Question: I have a lot of plugins installed on Eclipse Luna (including Spring, JBoss, Android, Genymobile, Tomcat, Apache, Axis, ...).

However, as you can argue, I don't use them all at the same time. Also, it seems that they slow down Eclipse in many ways.
So, what I'd like to do is to prevent eclipse to load them at the startup and instead only as needed.
Is there any way to achieve this goal?
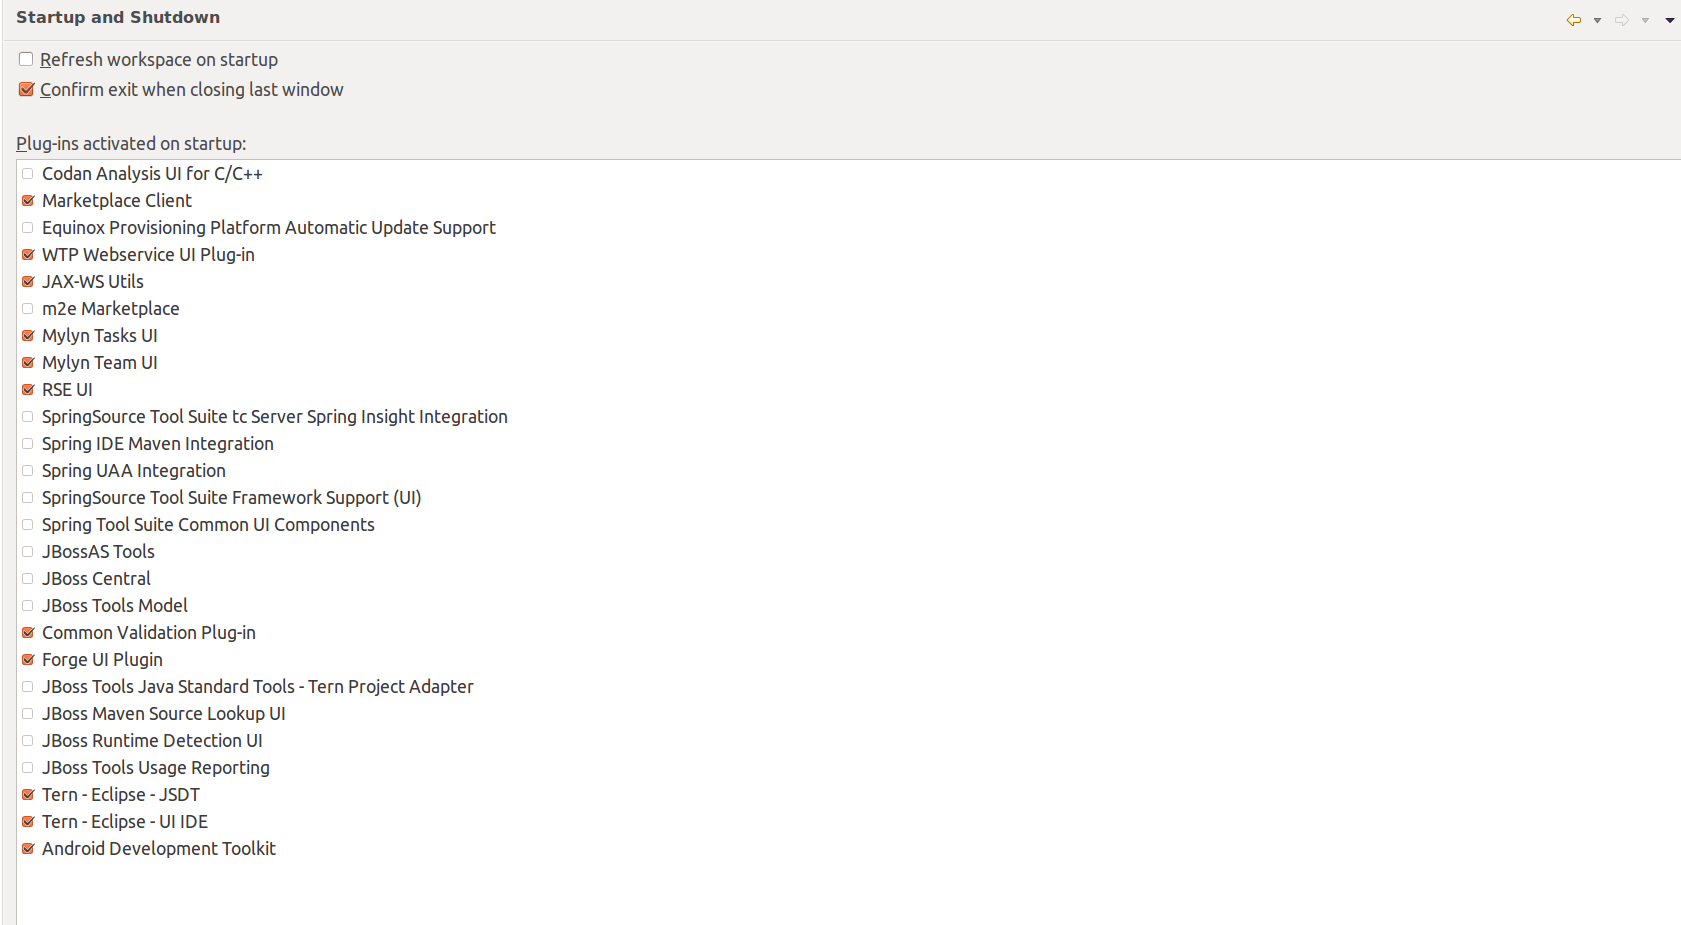
Answer: Eclipse is lazy start by default. It will read all plugins manifest to determine their dependencies and if they add themselves to the UI and things like that. But they will only be started if they are actually used.
Say a plugin adds a view. It will be selectable in the show view dialog, but no code will have been loaded until you choose to use it. I believe it's the same thing with buttons on the toolbar and menu items, but if they require code to determine their enabled state (as many do) that will most likely require a full load of the plugin.
You can install the Plugin functionality in Eclipse to get the Plugin Registry view. From there you can see which plugins are actually active. The list will probably be smaller than you think.
However, to make it even smaller:
- - -
Removing plugins from automatic startup is not a good idea, since they may rely on some functionality having executed at startup.
Some plugins have a tendency to completely take over your Eclipse installation and load themselves regardless of what you would be doing. I used Aptana as an Eclipse plugin some years ago, and it did just that. I had to create a separate installation just for it.
If you are using "heavy weight" plugins that adds a lot of functionality it might be a good idea to keep separate Eclipse installations for them.